На гладкой горизонтальной поверхности, ограниченной вертикальными стенками, образующими равнобедренный треугольник $A B C$ $ \big( A B=B C=L$, $\angle A B C \ll 1 \big)$. У середины стенки $A C$ находится маленькая шайба (см. рисунок).  Шайбе сообщают скорость $\vec{v}$, направленную под углом $\alpha$ к $A C$.
Оцените время между последовательными ударами шайбы о стенку $A C$. Удары шайбы о стенки считайте абсолютно упругими.
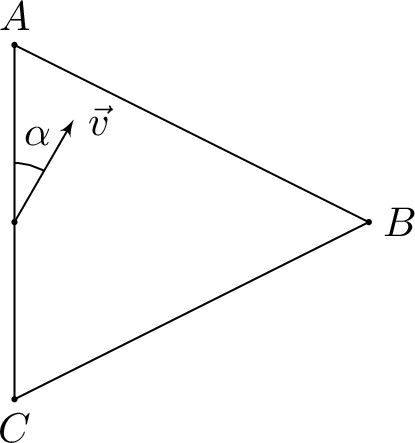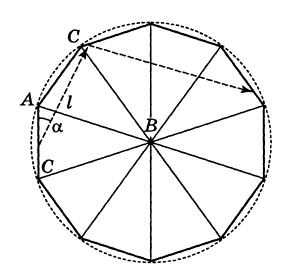
Решение: При упругих ударах о стенки угол падения равен углу отражения. Таким образом, движение шайбы можно рассматривать на фигуре, получившейся последовательными отражениями треугольника относительно одной из боковых сторон (см. рисунок).  При малых $\angle A B C$ эту фигуру можно приближенно считать окружностью, а хорды $l$ вычислять по формуле $$ l=2 A B \cdot \sin \alpha=2 L \cdot \sin \alpha. $$ Искомое время между ударами $$ t=\frac{l}{v}=2 L \frac{\sin \alpha}{v}. $$
Ответ: $$ t=2 L \frac{\sin \alpha}{v}. $$
Темы:
T, Механика, Кинематика, Соударения, Адиабатический инвариант, Всероссийские